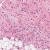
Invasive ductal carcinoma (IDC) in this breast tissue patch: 1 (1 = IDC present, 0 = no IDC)